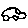
Label: car